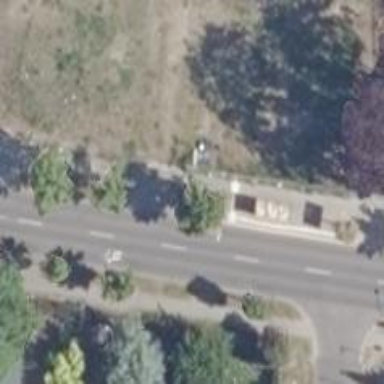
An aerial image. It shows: Public transport stop position.